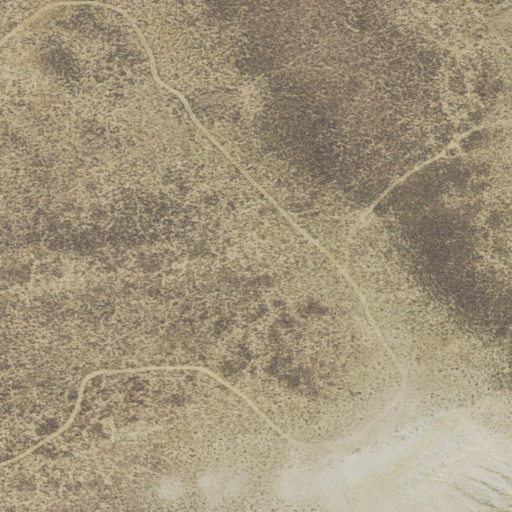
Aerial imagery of mountain in Wyoming named Buffalo Hump containing shrub, barren land, and grassland